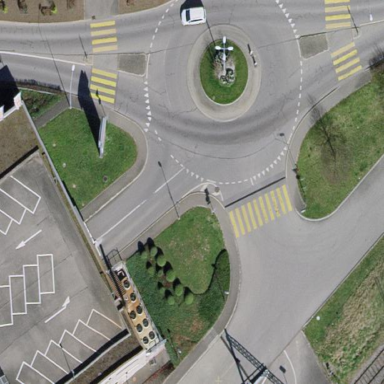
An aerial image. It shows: Secondary road with asphalt surface leading to roundabout junction.